二年级 · 算术
现在每块毛巾比原来便宜多少钱?

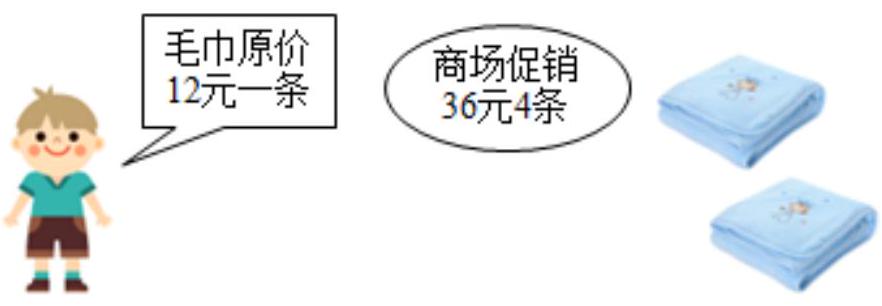
答案: 3 元

【分析】先求出现在每块毛巾多少钱, 用除法计算; 再用原来的价钱减现在的价钱; 据此解答。

【详解】 $12-36 \div 4$

$=12-9$

$=3($ 元 $)$

答: 现在每块毛巾比原来便宜 3 元钱。

【点睛】本题考查混合运算的实际应用, 注意运算顺序。